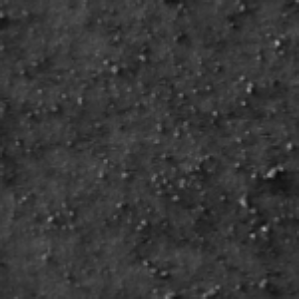
Label: frost